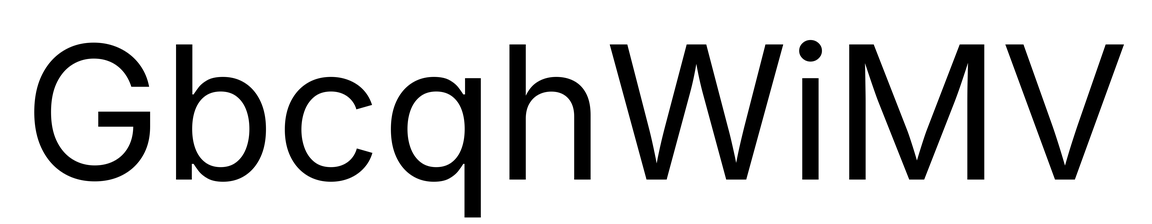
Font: Inter_Regular